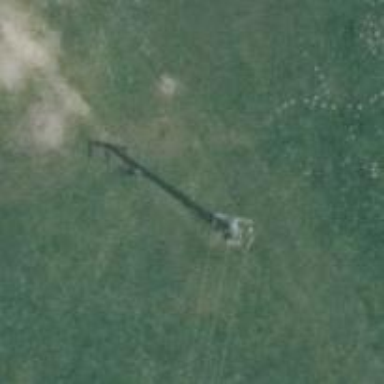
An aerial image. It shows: Power pole.